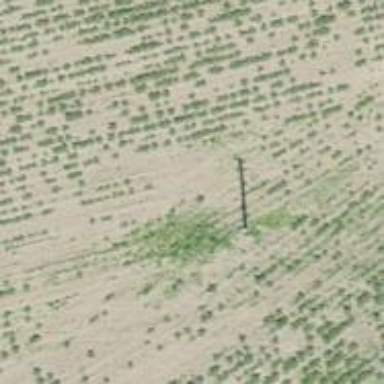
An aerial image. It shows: Power pole.